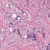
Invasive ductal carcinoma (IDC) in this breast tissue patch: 1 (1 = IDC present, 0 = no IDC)